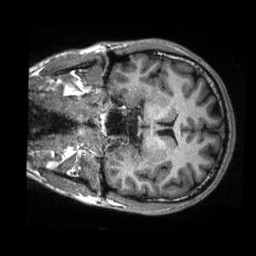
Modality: T1w
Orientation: coronal
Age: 24
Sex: male
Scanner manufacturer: siemens
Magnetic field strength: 3 T
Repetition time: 2.3 s
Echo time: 0.00288 s